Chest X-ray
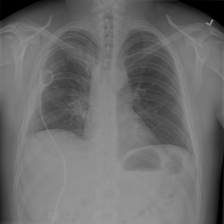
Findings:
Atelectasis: negative
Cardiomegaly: negative
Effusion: negative
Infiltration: negative
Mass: negative
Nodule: negative
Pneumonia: negative
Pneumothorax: positive
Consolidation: negative
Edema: negative
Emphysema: negative
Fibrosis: negative
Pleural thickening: negative
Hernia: negative